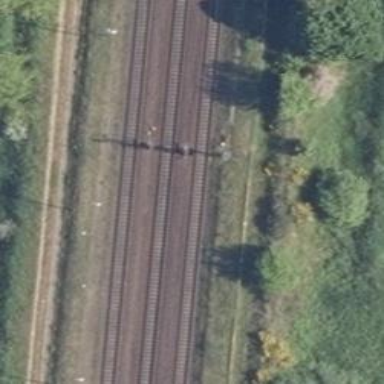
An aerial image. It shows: Railway signal.